Question: I am trying to make a simple game in Java. I set a size of my frame in this way:
'''
getContentPane().setPreferredSize(new Dimension(1280, 720));
'''
And then I added a JComponent object, which draws whole graphics in my game:
'''
getContentPane().add(gameGraphics);
'''
And it all seemed to work properly, till I tried to prevent game objects from going out-of-map. "Game engine" teleports every object that went below 0 or above 720 in height or 1280 in width. I am sure that algorithm works perfectly (I checked it very precisely) and just look what happens when I try to reach lower-right corner of the window (while upper-left works properly!):

(A player is that blue rectangle in a corner)
There is a 10-pixel line of free space on the right and down of the window. So a content of the window must be bigger than 1280x720 pixels.
Do you have any ideas what is wrong here? Thanks.
There is a whole JFrame code:
'''
MainFrame() {
super("GameOne");
setLayout(new BorderLayout());
getContentPane().setPreferredSize(new Dimension(RES_WIDTH, RES_HEIGHT));
setDefaultCloseOperation(JFrame.EXIT_ON_CLOSE);
gameGraphics = new GameGraphics();
getContentPane().add(gameGraphics);
new Player();
new TestShip(10, 10);
pack();
setLocationRelativeTo(null);
setResizable(false);
setVisible(true);
}
'''
GameGraphics as I said is a class that extends JComponent and everything which can be seen in the game is generated in a paintComponent method of this class.
RES_WIDTH and RES_HEIGHT are constants that are equal to 1280 and 720 respectively.
---
A solution is to override a JComponent class's getPreferredSize() method (in my application it will be in GameGraphics class) (many layout managers ask every component for that and pack() method also does it). You just need to make it return a size (in 'Dimension') you want it to have.
Also it's probably better to make a JFrame 'setResizable(false)' before you call pack().
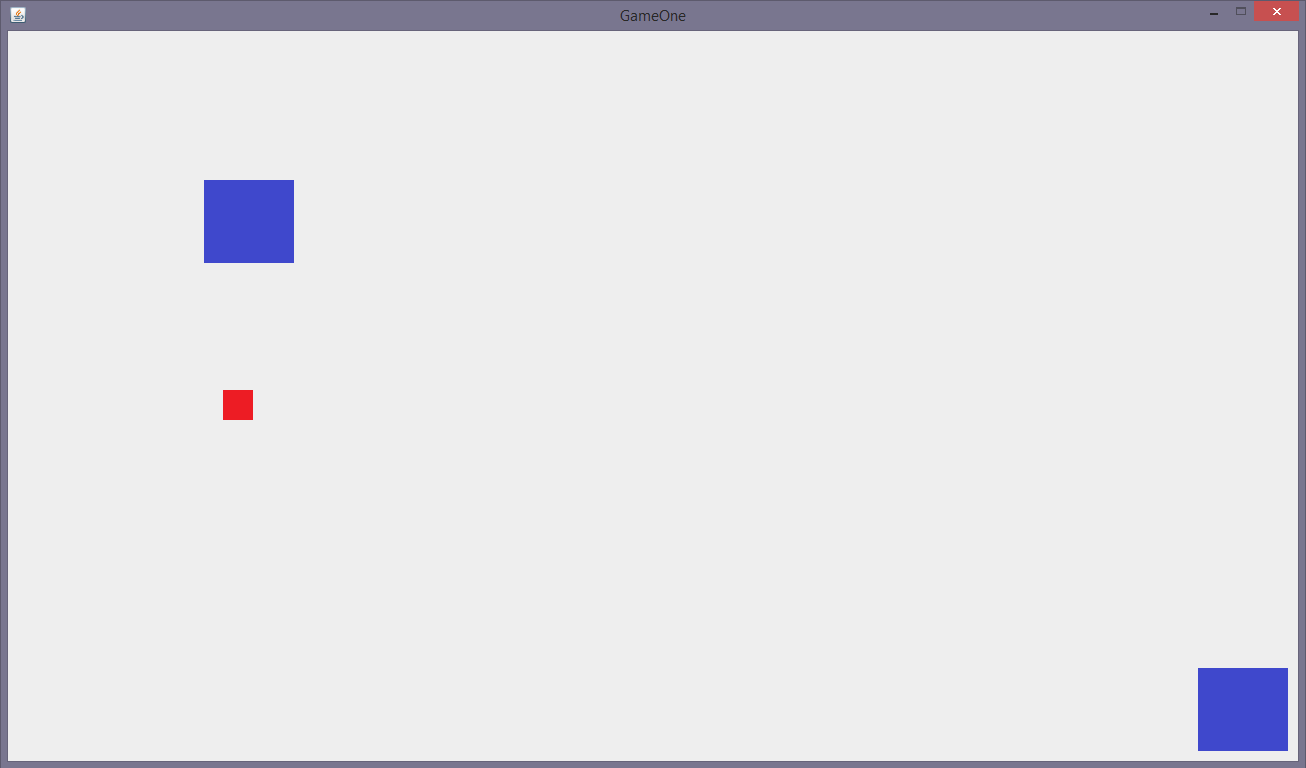
Answer: A solution is to override a JComponent class's getPreferredSize() method (in my application it will be in GameGraphics class) (many layout managers ask every component for that and pack() method also does it). You just need to make it return a size (in 'Dimension') you want it to have. Also it's probably better to make a JFrame 'setResizable(false)' before you call pack().